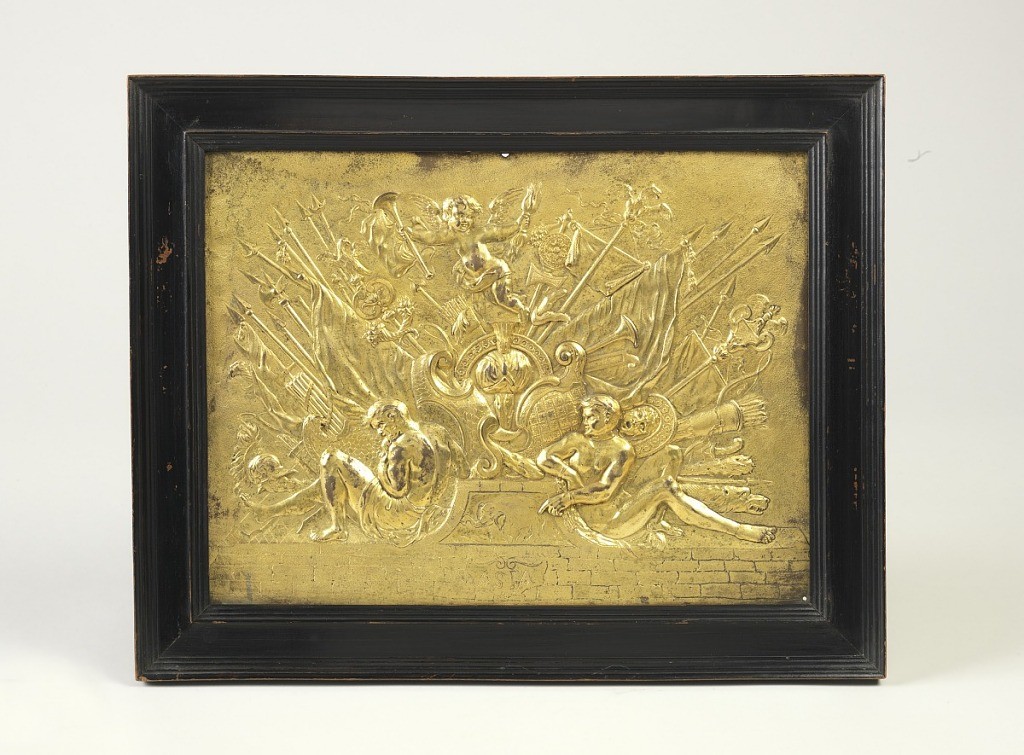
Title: Plaque
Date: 1660–90
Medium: Gilt copper, wood (frame)
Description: (a) Asia figures and trophies surmounted by Amor or a love putto; (b) Africa, foliate scrolls above an heraldic cartouche surrounded by quivers and flgures below.